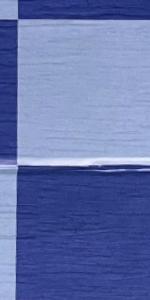
Label: Empty